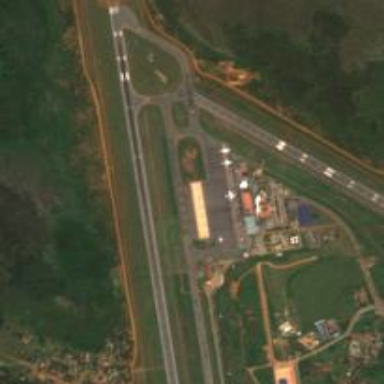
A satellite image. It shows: International aerodrome.